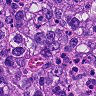
Metastatic tissue present: yes